Interaction volume radius: 5 \u00c5
Interaction volume height: 15 \u00c5
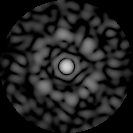
Disorder parameter: 0.6827